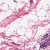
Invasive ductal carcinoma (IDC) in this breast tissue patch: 0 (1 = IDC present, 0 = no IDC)